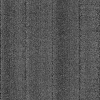
Atmospheric dust classification: dusty